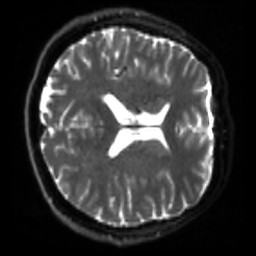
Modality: sbref
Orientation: axial
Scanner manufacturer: siemens
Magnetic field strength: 3 T
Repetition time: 4 s
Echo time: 0.0594 s